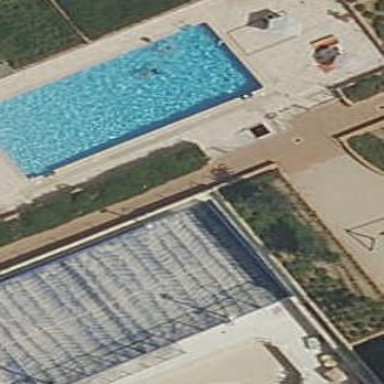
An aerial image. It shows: Swimming pool located in leisure land.